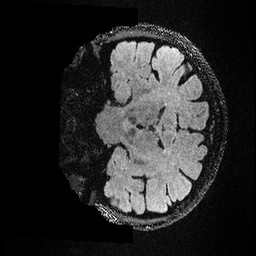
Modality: FLAIR
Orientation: coronal
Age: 46
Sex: male
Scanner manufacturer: ge
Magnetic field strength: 3 T
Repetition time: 4.802 s
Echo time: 0.1161 s